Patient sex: F
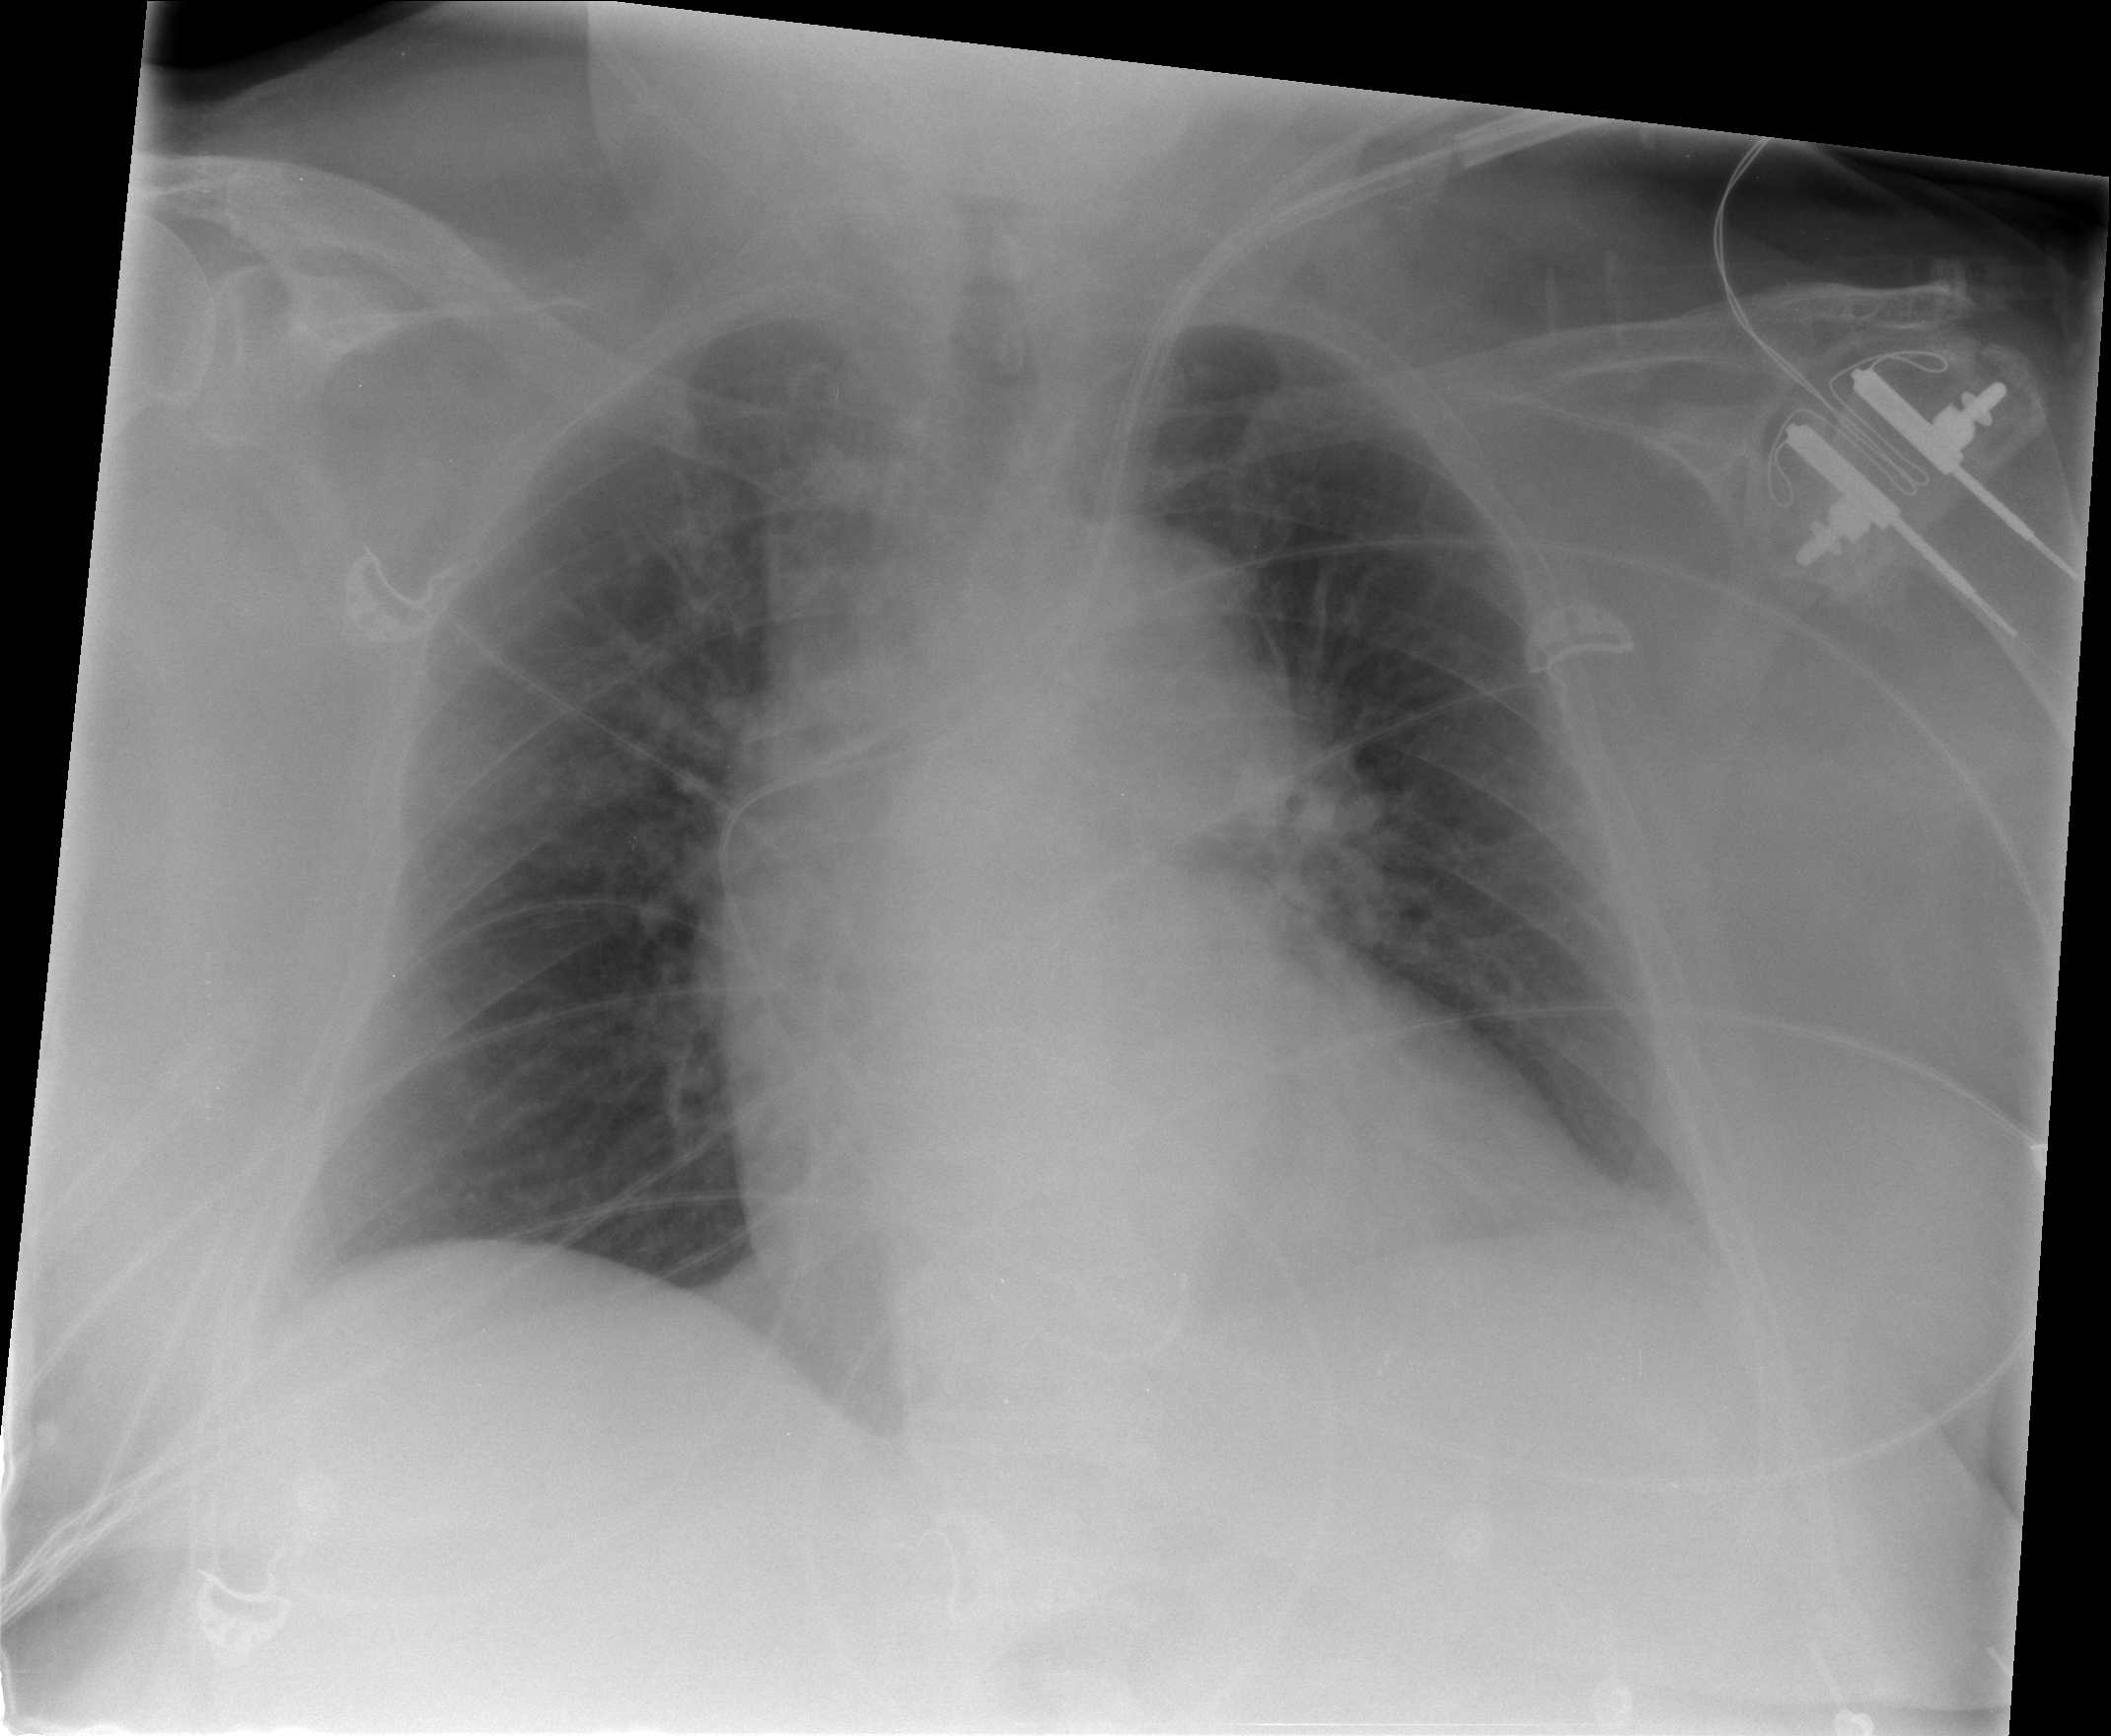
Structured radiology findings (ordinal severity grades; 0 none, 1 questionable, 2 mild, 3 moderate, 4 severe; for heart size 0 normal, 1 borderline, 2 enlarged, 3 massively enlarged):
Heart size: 2
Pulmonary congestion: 0
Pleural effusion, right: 0
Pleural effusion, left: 2
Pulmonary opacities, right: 0
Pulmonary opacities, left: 0
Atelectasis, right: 0
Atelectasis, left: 0